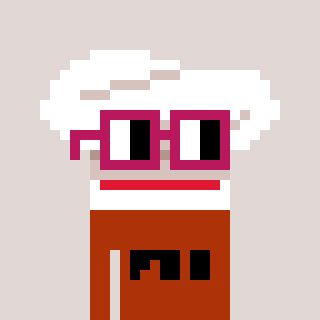
a pixel art character with square dark red glasses, a chef hat-shaped head and a hotbrown-colored body on a warm background